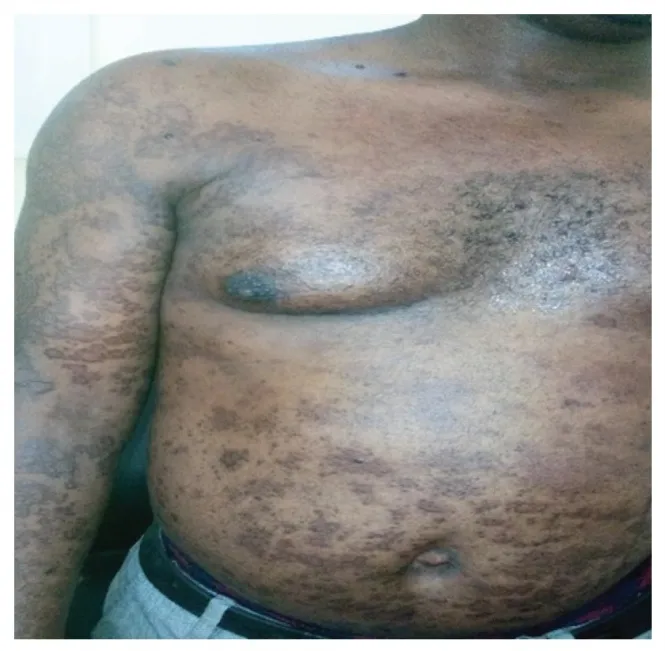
Anterior view of the skin lesion diagnosed as Kaposi sarcoma and Molluscum contagiosum.
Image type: medical_photograph (skin_photograph)